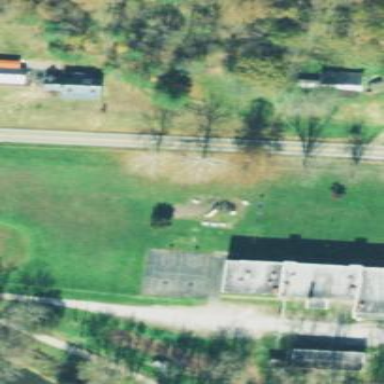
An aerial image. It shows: School.